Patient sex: F
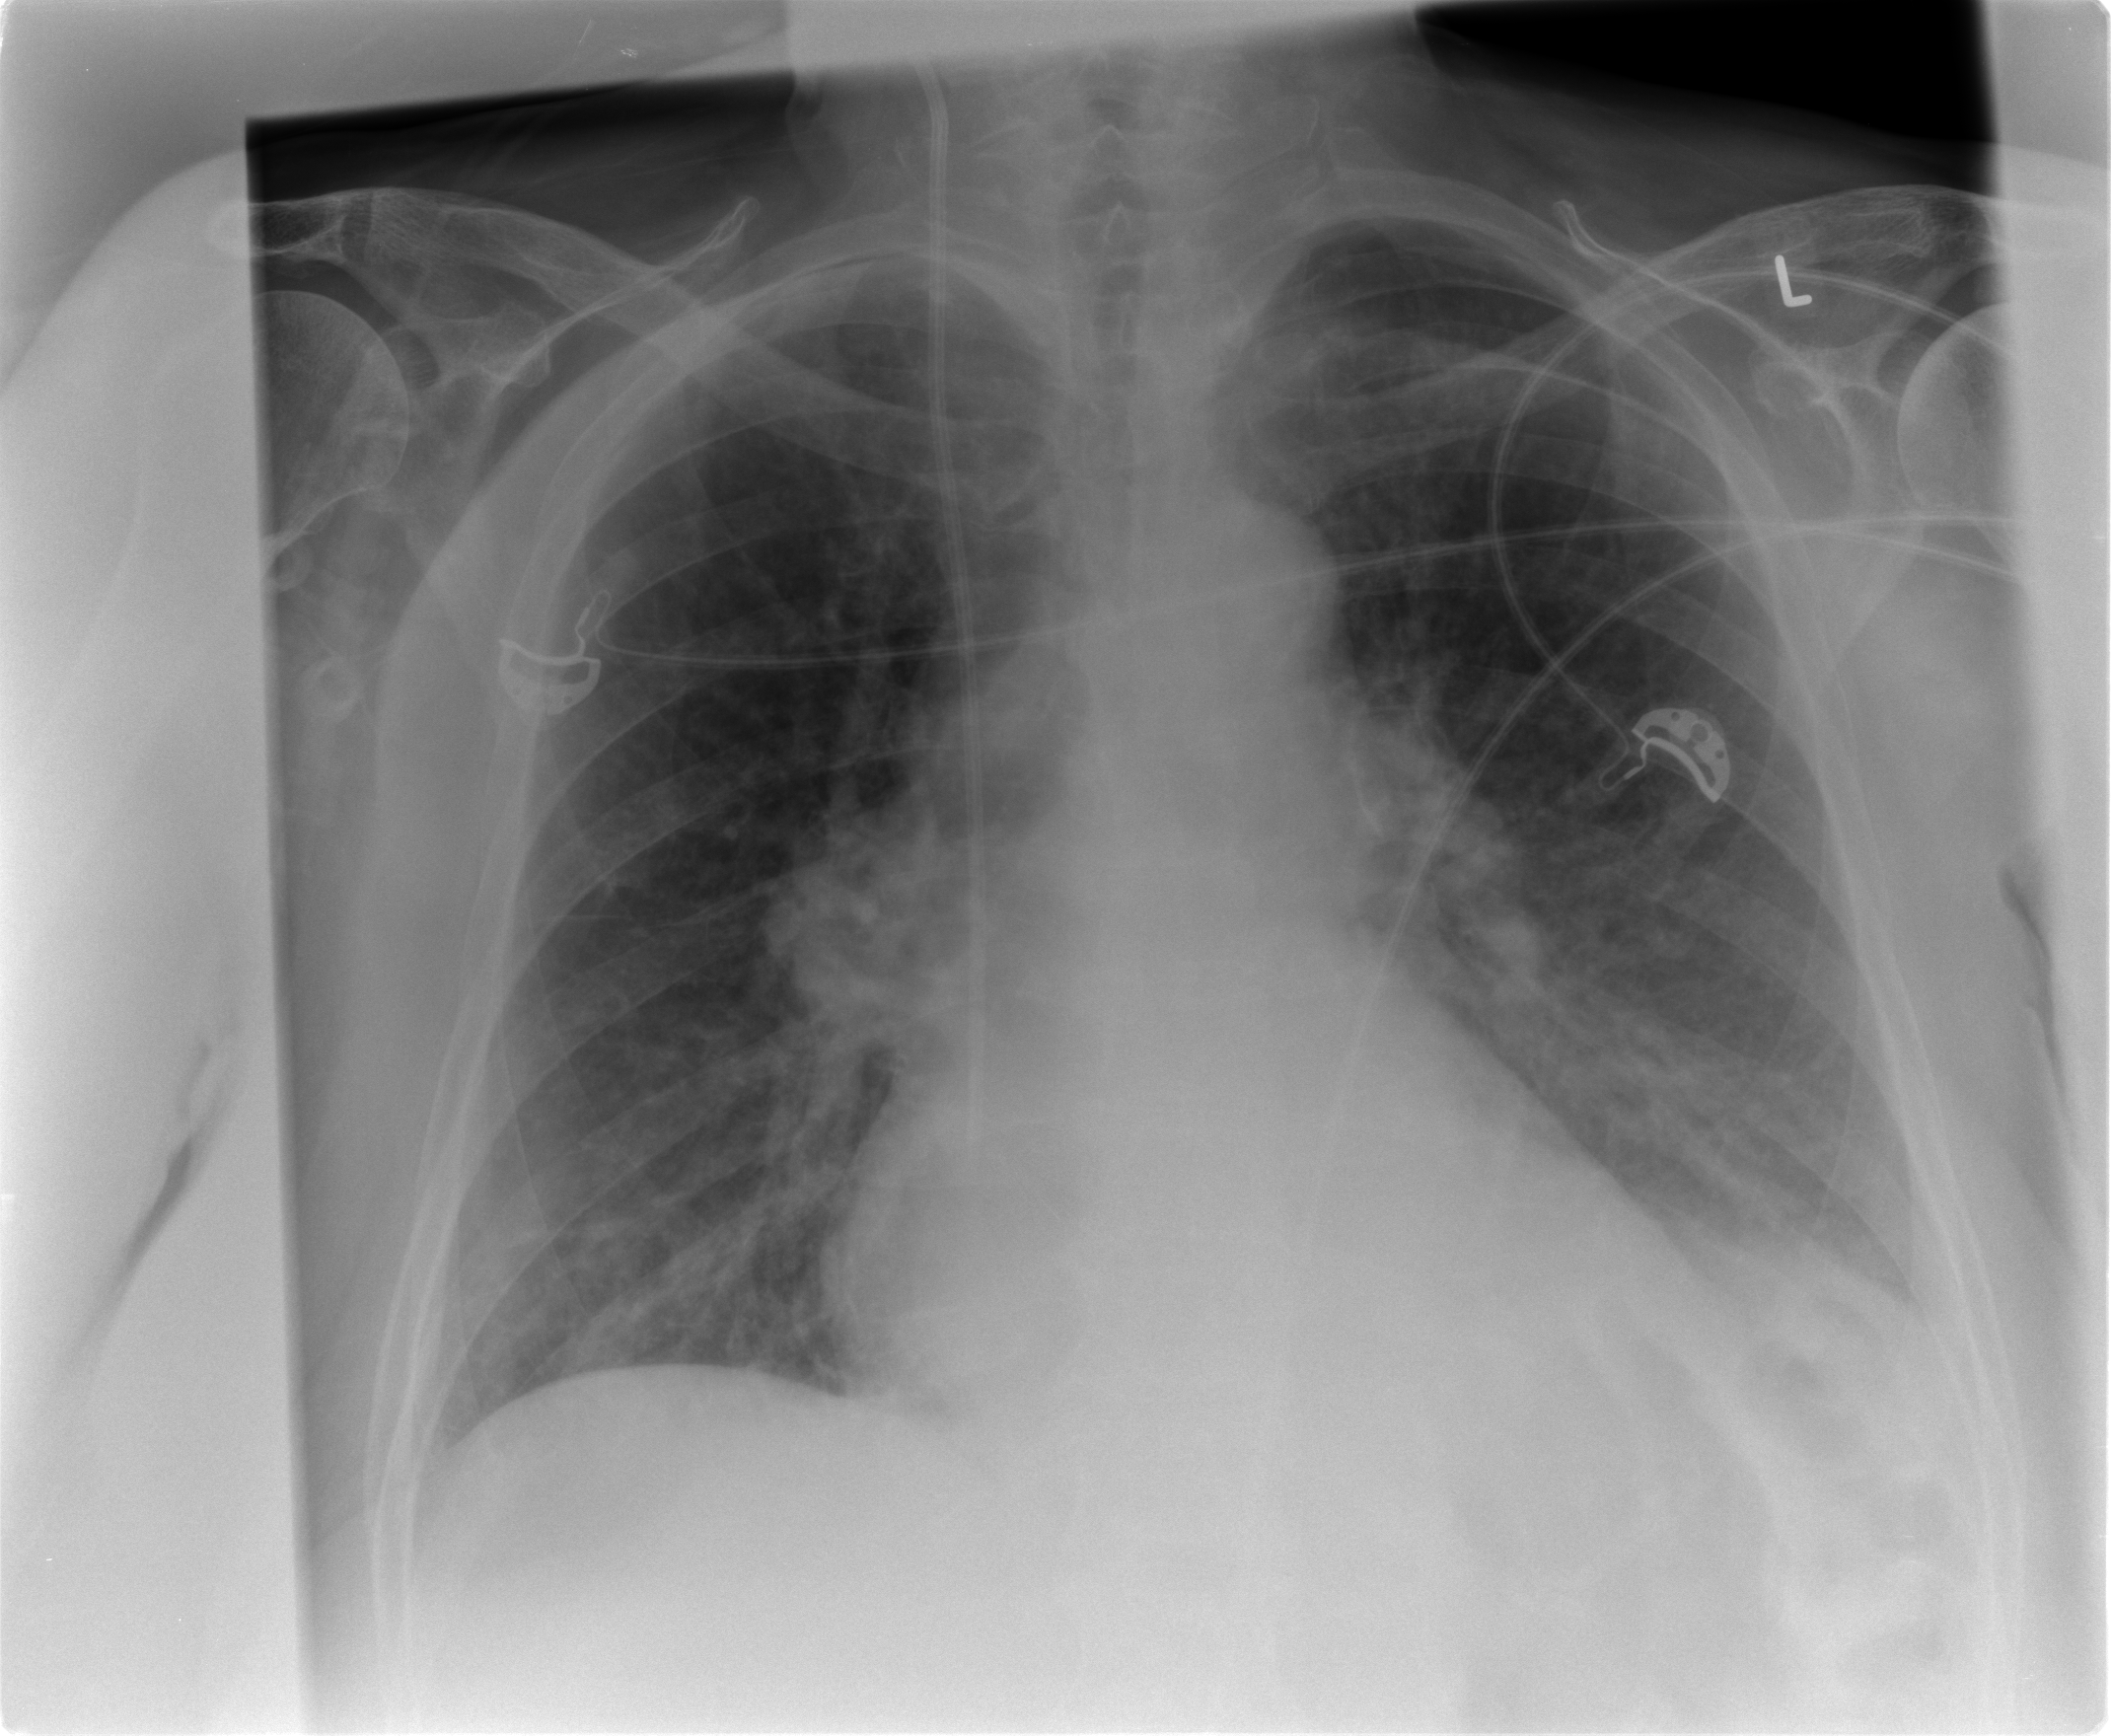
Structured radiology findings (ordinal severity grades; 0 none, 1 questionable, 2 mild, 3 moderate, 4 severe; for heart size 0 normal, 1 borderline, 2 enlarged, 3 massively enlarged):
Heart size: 1
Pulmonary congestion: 2
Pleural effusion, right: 0
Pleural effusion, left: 2
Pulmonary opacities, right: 2
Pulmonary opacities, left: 2
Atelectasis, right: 1
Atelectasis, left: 2